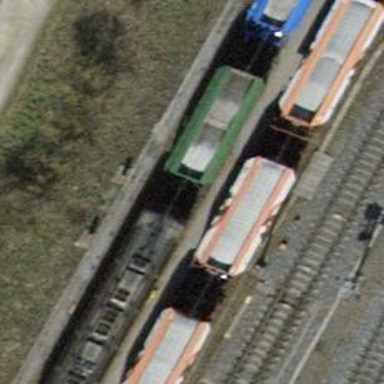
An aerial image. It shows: Single-track railway siding with electrified contact lines.